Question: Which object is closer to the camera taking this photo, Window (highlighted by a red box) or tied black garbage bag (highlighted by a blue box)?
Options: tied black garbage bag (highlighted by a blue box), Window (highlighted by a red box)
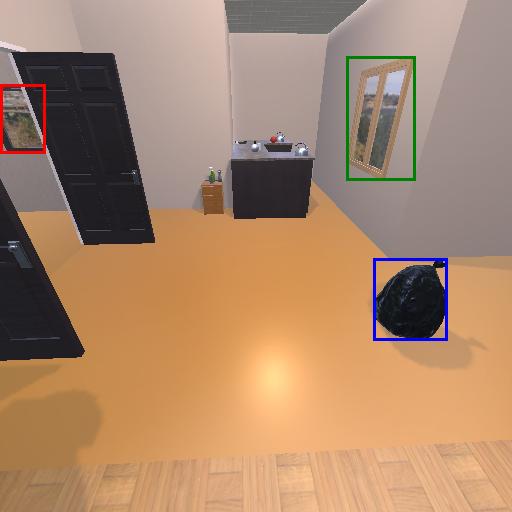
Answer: tied black garbage bag (highlighted by a blue box)